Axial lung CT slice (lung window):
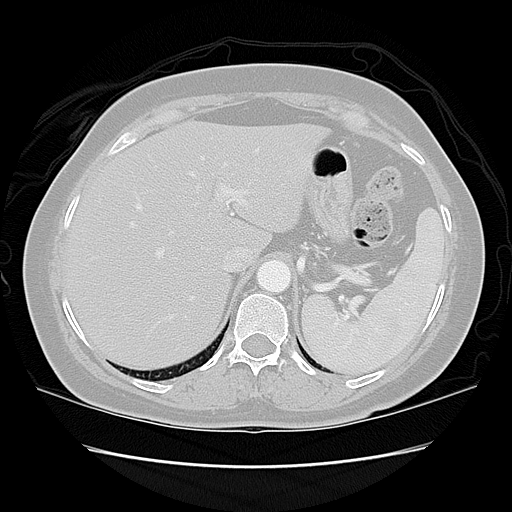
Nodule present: no